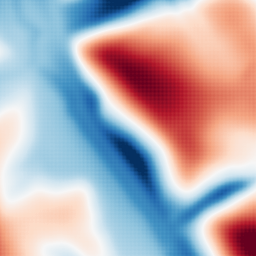
Category: multiscale
Decomposition family: dog
Decomposition parameters: sigma_low: 5
sigma_high: 50
Upsampling method: sinc_blackman
Upsampling parameters: scale: 2
kernel_size: 4
Upsampling scale: 2